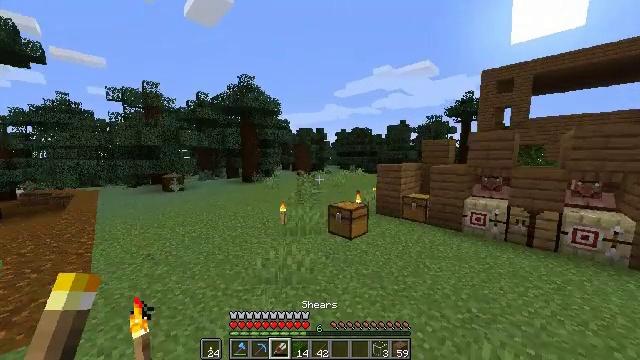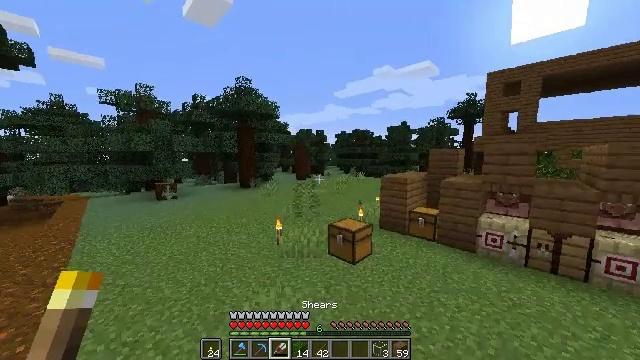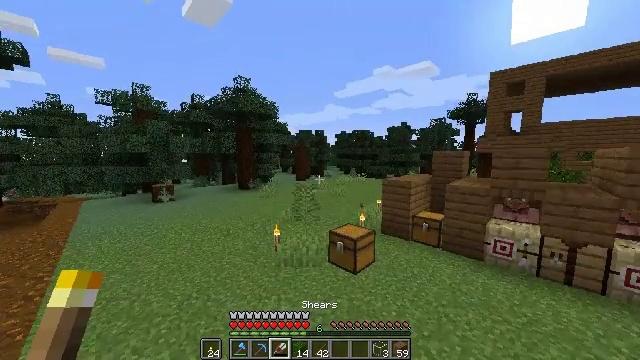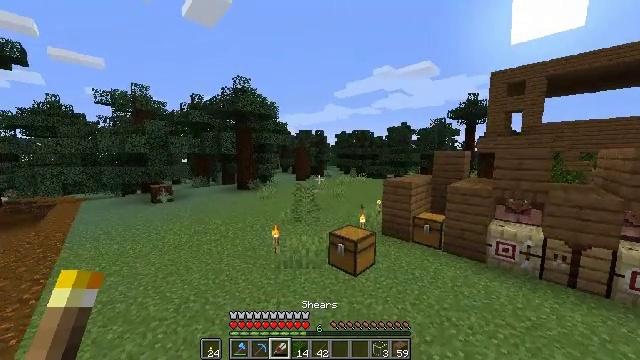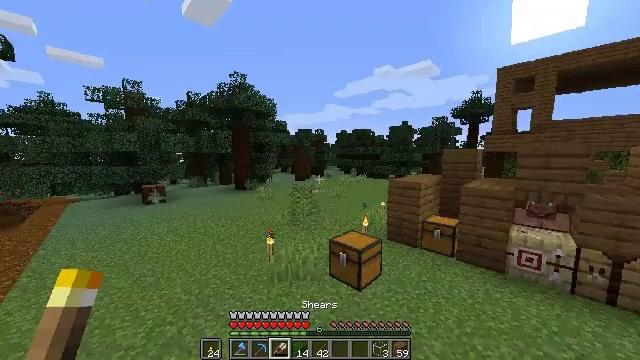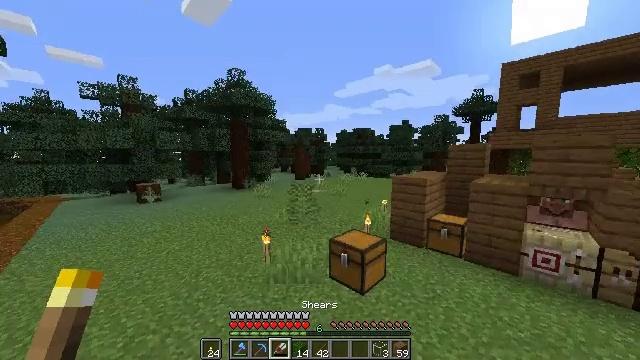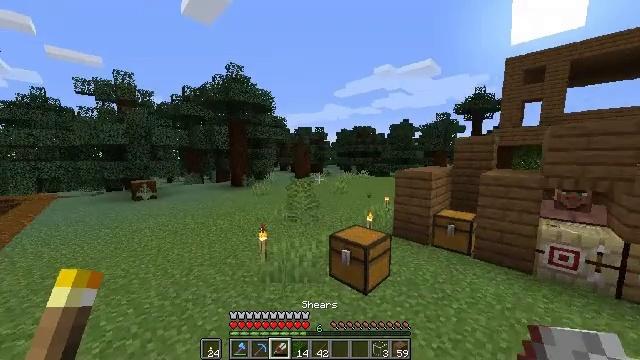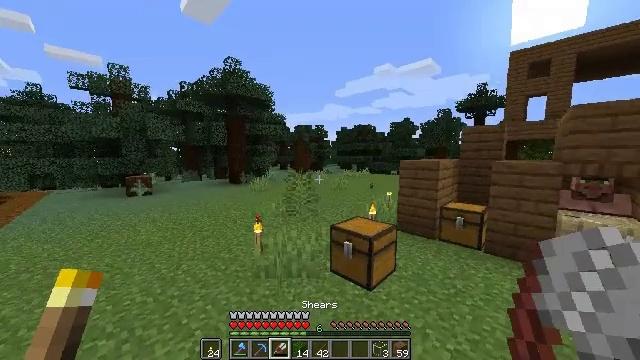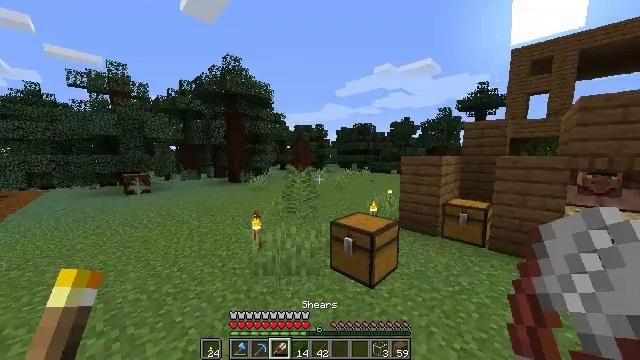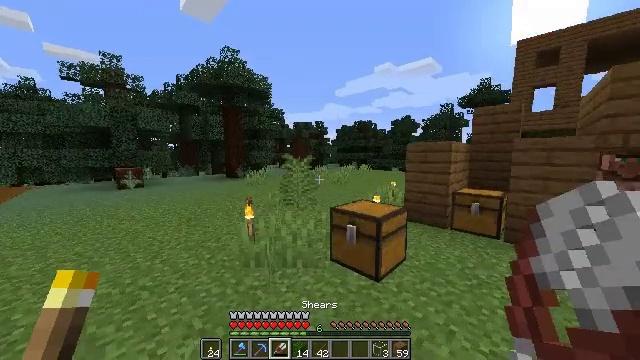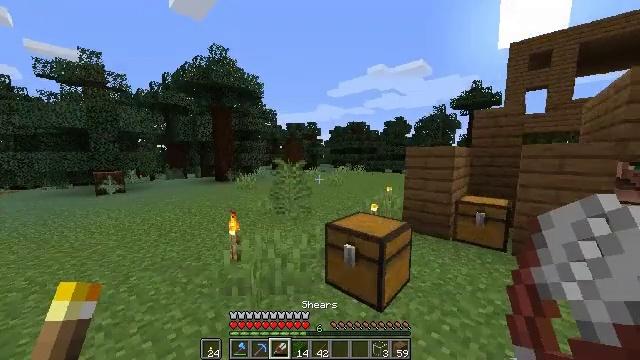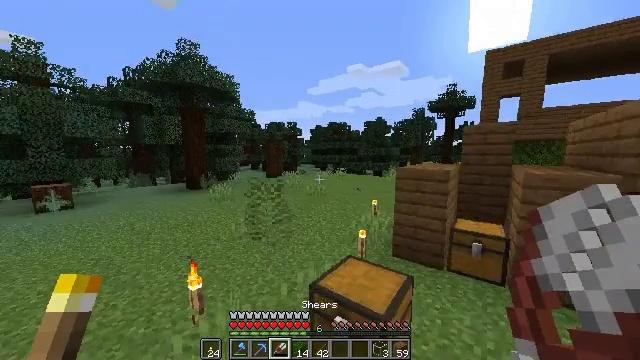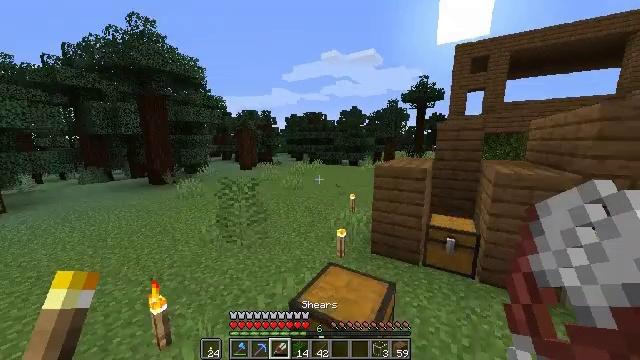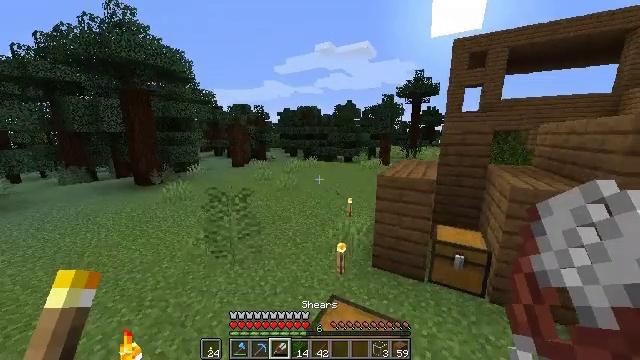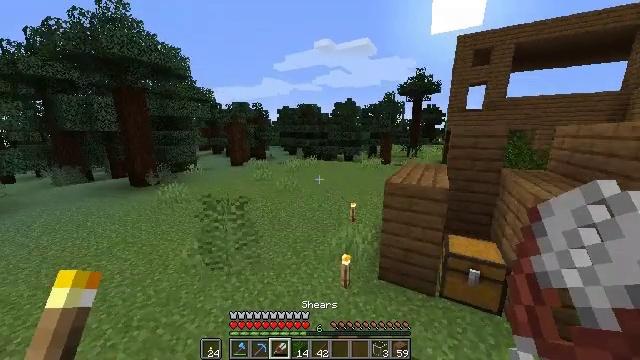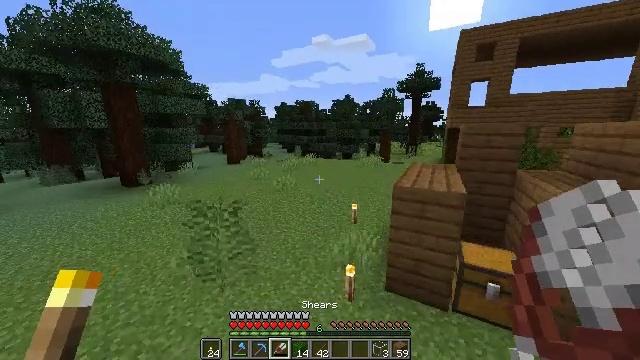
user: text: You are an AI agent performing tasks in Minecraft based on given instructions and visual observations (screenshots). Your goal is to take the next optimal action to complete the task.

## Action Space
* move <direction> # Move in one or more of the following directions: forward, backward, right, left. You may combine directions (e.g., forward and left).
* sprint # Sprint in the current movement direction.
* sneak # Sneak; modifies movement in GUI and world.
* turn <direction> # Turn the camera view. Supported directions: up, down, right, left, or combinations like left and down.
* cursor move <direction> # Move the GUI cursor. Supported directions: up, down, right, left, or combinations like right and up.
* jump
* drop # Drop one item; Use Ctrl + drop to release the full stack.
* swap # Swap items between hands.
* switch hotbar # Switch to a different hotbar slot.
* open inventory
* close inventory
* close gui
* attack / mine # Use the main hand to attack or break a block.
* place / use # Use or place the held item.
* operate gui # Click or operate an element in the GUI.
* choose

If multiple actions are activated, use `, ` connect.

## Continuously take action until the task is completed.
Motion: motion action
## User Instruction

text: Break oak leaves from the trees.
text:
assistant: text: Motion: move forward, sprint, jump
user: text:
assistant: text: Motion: move forward, sprint, jump
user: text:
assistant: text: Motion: move forward, sprint, jump
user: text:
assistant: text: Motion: move forward, sprint, jump
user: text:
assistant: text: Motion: move forward, jump
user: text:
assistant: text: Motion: move forward, jump
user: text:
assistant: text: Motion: move forward, sprint, jump
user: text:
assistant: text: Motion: move forward, sprint, jump
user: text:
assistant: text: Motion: move forward, sprint, jump
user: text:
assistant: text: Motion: move forward, sprint, turn right, jump
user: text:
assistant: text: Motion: move forward, sprint, turn right, jump
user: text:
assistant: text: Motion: move forward, sprint, turn right and down, jump
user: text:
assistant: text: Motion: move forward, sprint, turn right and down, jump
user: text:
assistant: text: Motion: move forward, sprint, jump
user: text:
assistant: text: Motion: move forward, sprint, jump
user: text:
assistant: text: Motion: move forward, sprint, jump
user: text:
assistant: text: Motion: move forward, sprint, jump
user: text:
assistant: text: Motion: move forward, sprint, jump
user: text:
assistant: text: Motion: move forward, sprint, jump
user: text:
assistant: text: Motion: move forward, sprint, jump
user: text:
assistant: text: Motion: move forward, sprint, jump
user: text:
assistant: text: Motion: move forward, sprint, jump
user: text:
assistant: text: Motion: move forward, sprint, jump
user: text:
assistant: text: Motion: move forward, sprint, jump
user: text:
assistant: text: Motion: move forward, sprint, jump
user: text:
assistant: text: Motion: move forward, sprint, jump
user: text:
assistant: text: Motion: move forward, sprint, turn right, jump
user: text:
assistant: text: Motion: move forward, sprint, turn right, jump
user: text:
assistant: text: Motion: move forward, sprint, turn right, jump
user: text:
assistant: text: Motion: move forward, sprint, jump